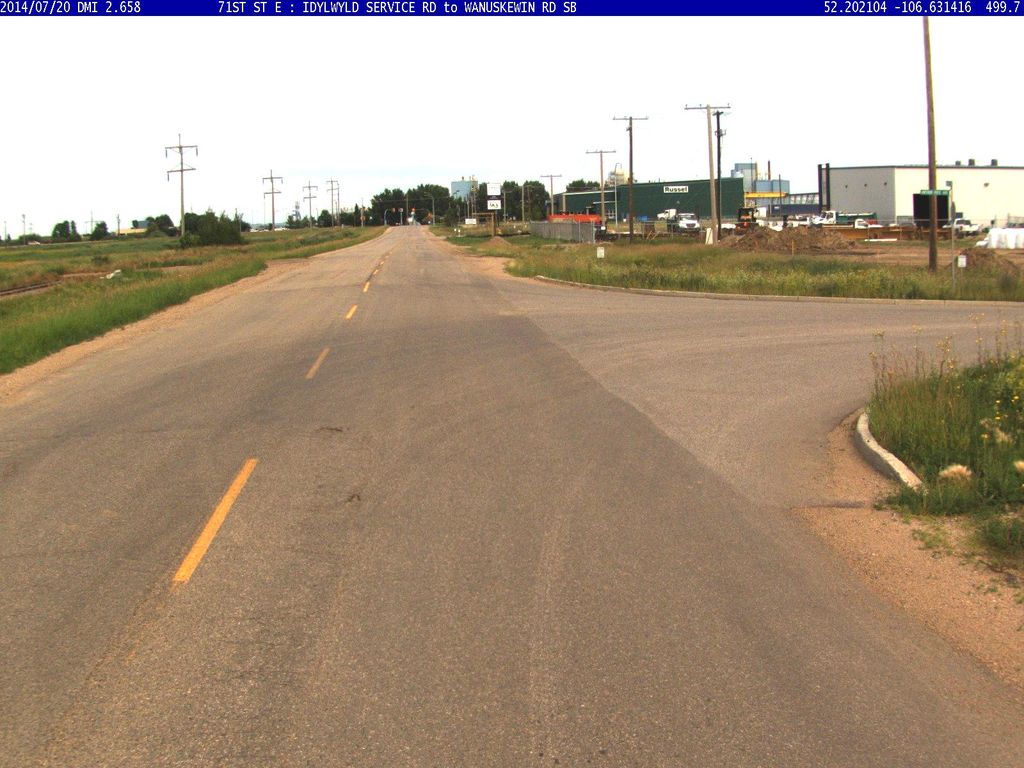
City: saskatoon